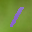
Label: 1